Question: In TYPO3 4.5, how can a value stored in $_POST (in a 2-dimensional array) be accessed via Typoscript?
print_r($_POST) looks like this:

I have tried this:
'''
20 = TEXT
20.data = GP:[tx_powermail_pi1][uid1517]
'''
and also
'''
20.value.data = GP:[tx_powermail_pi1][uid1517]
'''
but it doesn't output anything. How is the correct syntax?
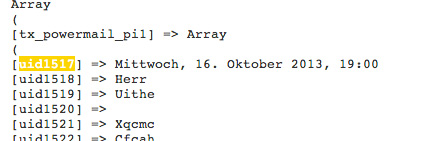
Answer: You can use 'GP:stuff|key' like so:
'''
10 = TEXT
10.data = GP:tx_powermail_pi1|uid1517
'''
See: <URL>
(search for getText)